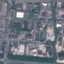
Land use / land cover class: Industrial